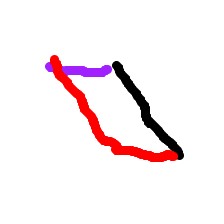
Shape: parallelogram